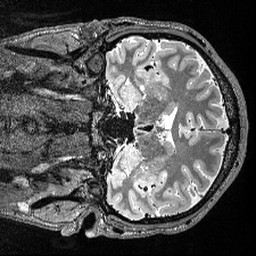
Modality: T2w
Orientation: coronal
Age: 27
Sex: male